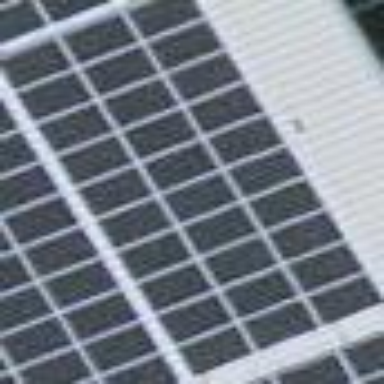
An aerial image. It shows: Solar power generator using photovoltaic method with solar photovoltaic panel types.